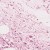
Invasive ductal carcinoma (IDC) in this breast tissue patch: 0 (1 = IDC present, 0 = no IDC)